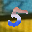
Label: 5